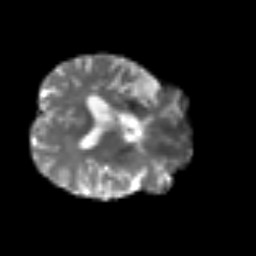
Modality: T2w
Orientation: axial
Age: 74
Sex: female
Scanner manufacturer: siemens
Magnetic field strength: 3 T
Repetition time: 3.2 s
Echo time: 0.081 s